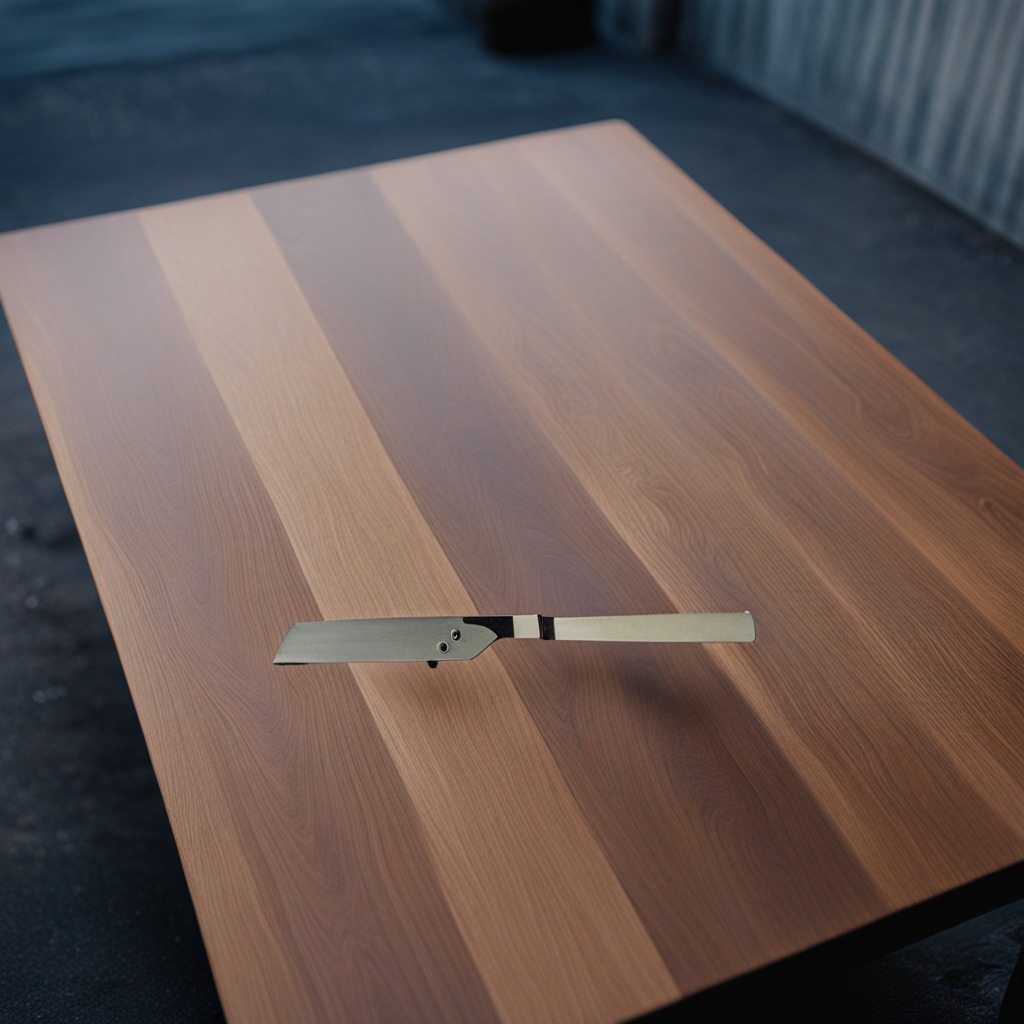
A metal saw is lying on a table in the garage.